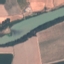
Land use / land cover: River